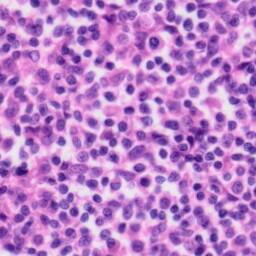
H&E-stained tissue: Tonsil